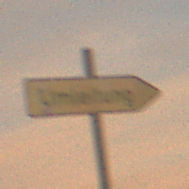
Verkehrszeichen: UmleitungswegweiserRechtsweisend
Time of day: SunriseSunset
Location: Outdoor (Nature)
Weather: PartlyCloudy
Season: NotSpecified
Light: Natural